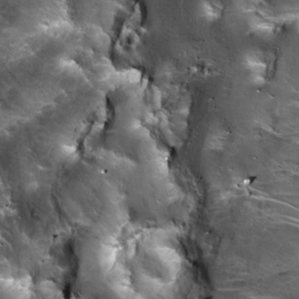
Label: non_frost